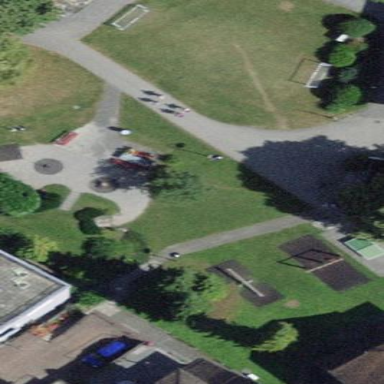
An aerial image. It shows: Playground area for leisure activities on the land.